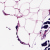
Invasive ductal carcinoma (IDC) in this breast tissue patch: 0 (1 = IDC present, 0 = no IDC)